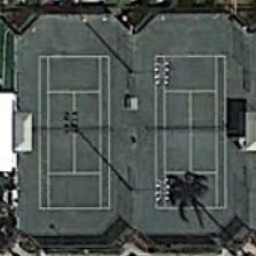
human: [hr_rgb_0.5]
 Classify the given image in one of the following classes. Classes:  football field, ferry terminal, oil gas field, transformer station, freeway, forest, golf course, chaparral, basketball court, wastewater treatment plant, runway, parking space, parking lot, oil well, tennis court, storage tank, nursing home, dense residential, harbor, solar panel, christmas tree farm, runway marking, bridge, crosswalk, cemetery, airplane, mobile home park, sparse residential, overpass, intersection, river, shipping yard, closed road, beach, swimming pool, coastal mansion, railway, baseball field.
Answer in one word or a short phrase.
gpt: tennis court